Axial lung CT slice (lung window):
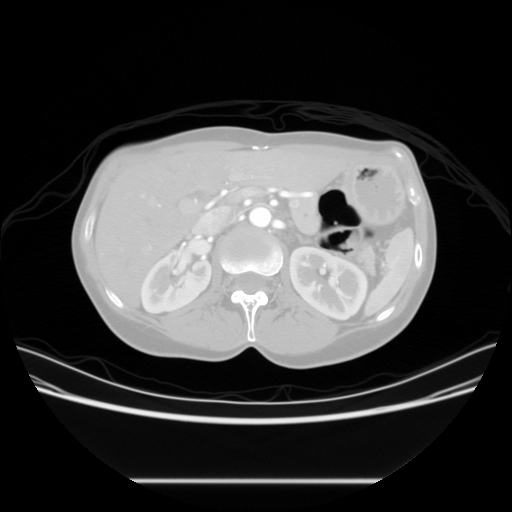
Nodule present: no